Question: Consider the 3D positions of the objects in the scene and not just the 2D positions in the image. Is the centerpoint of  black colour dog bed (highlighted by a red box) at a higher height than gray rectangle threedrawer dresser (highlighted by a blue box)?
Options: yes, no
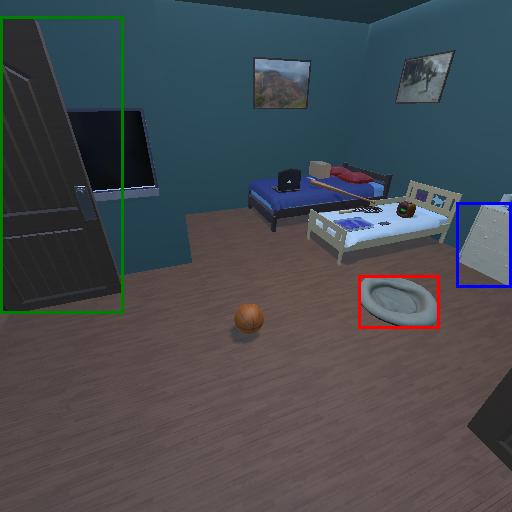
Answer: yes